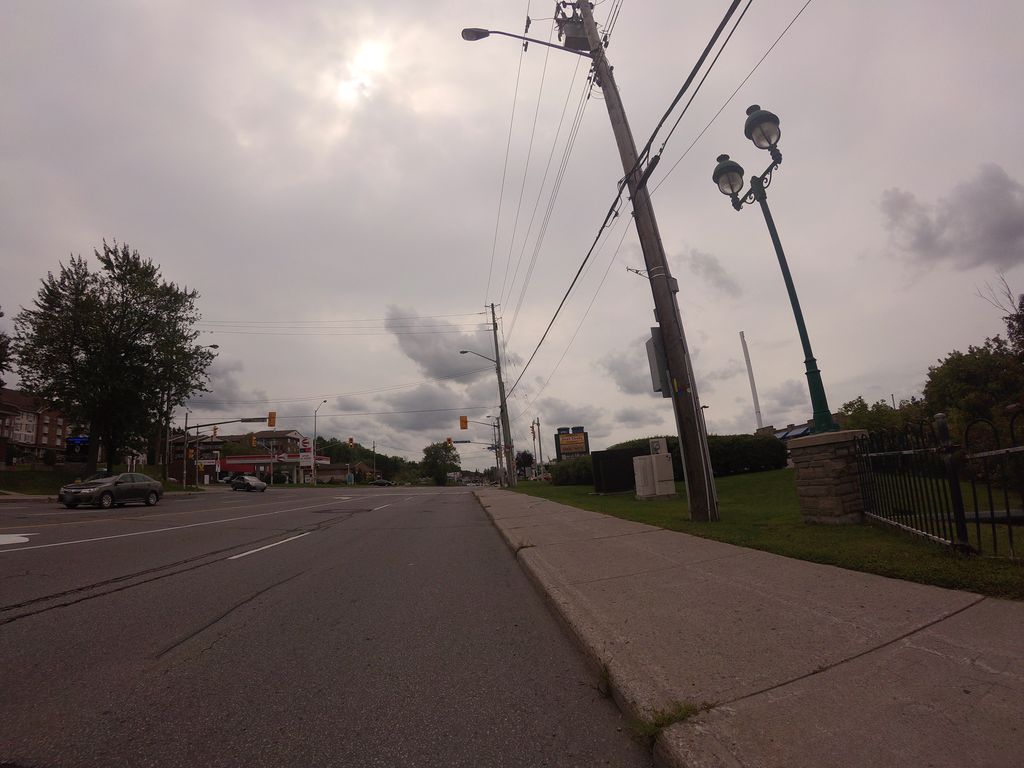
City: ottawa-gatineau